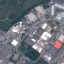
Land use / land cover class: Industrial